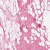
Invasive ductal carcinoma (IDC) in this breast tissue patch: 0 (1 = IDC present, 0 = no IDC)